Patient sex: M
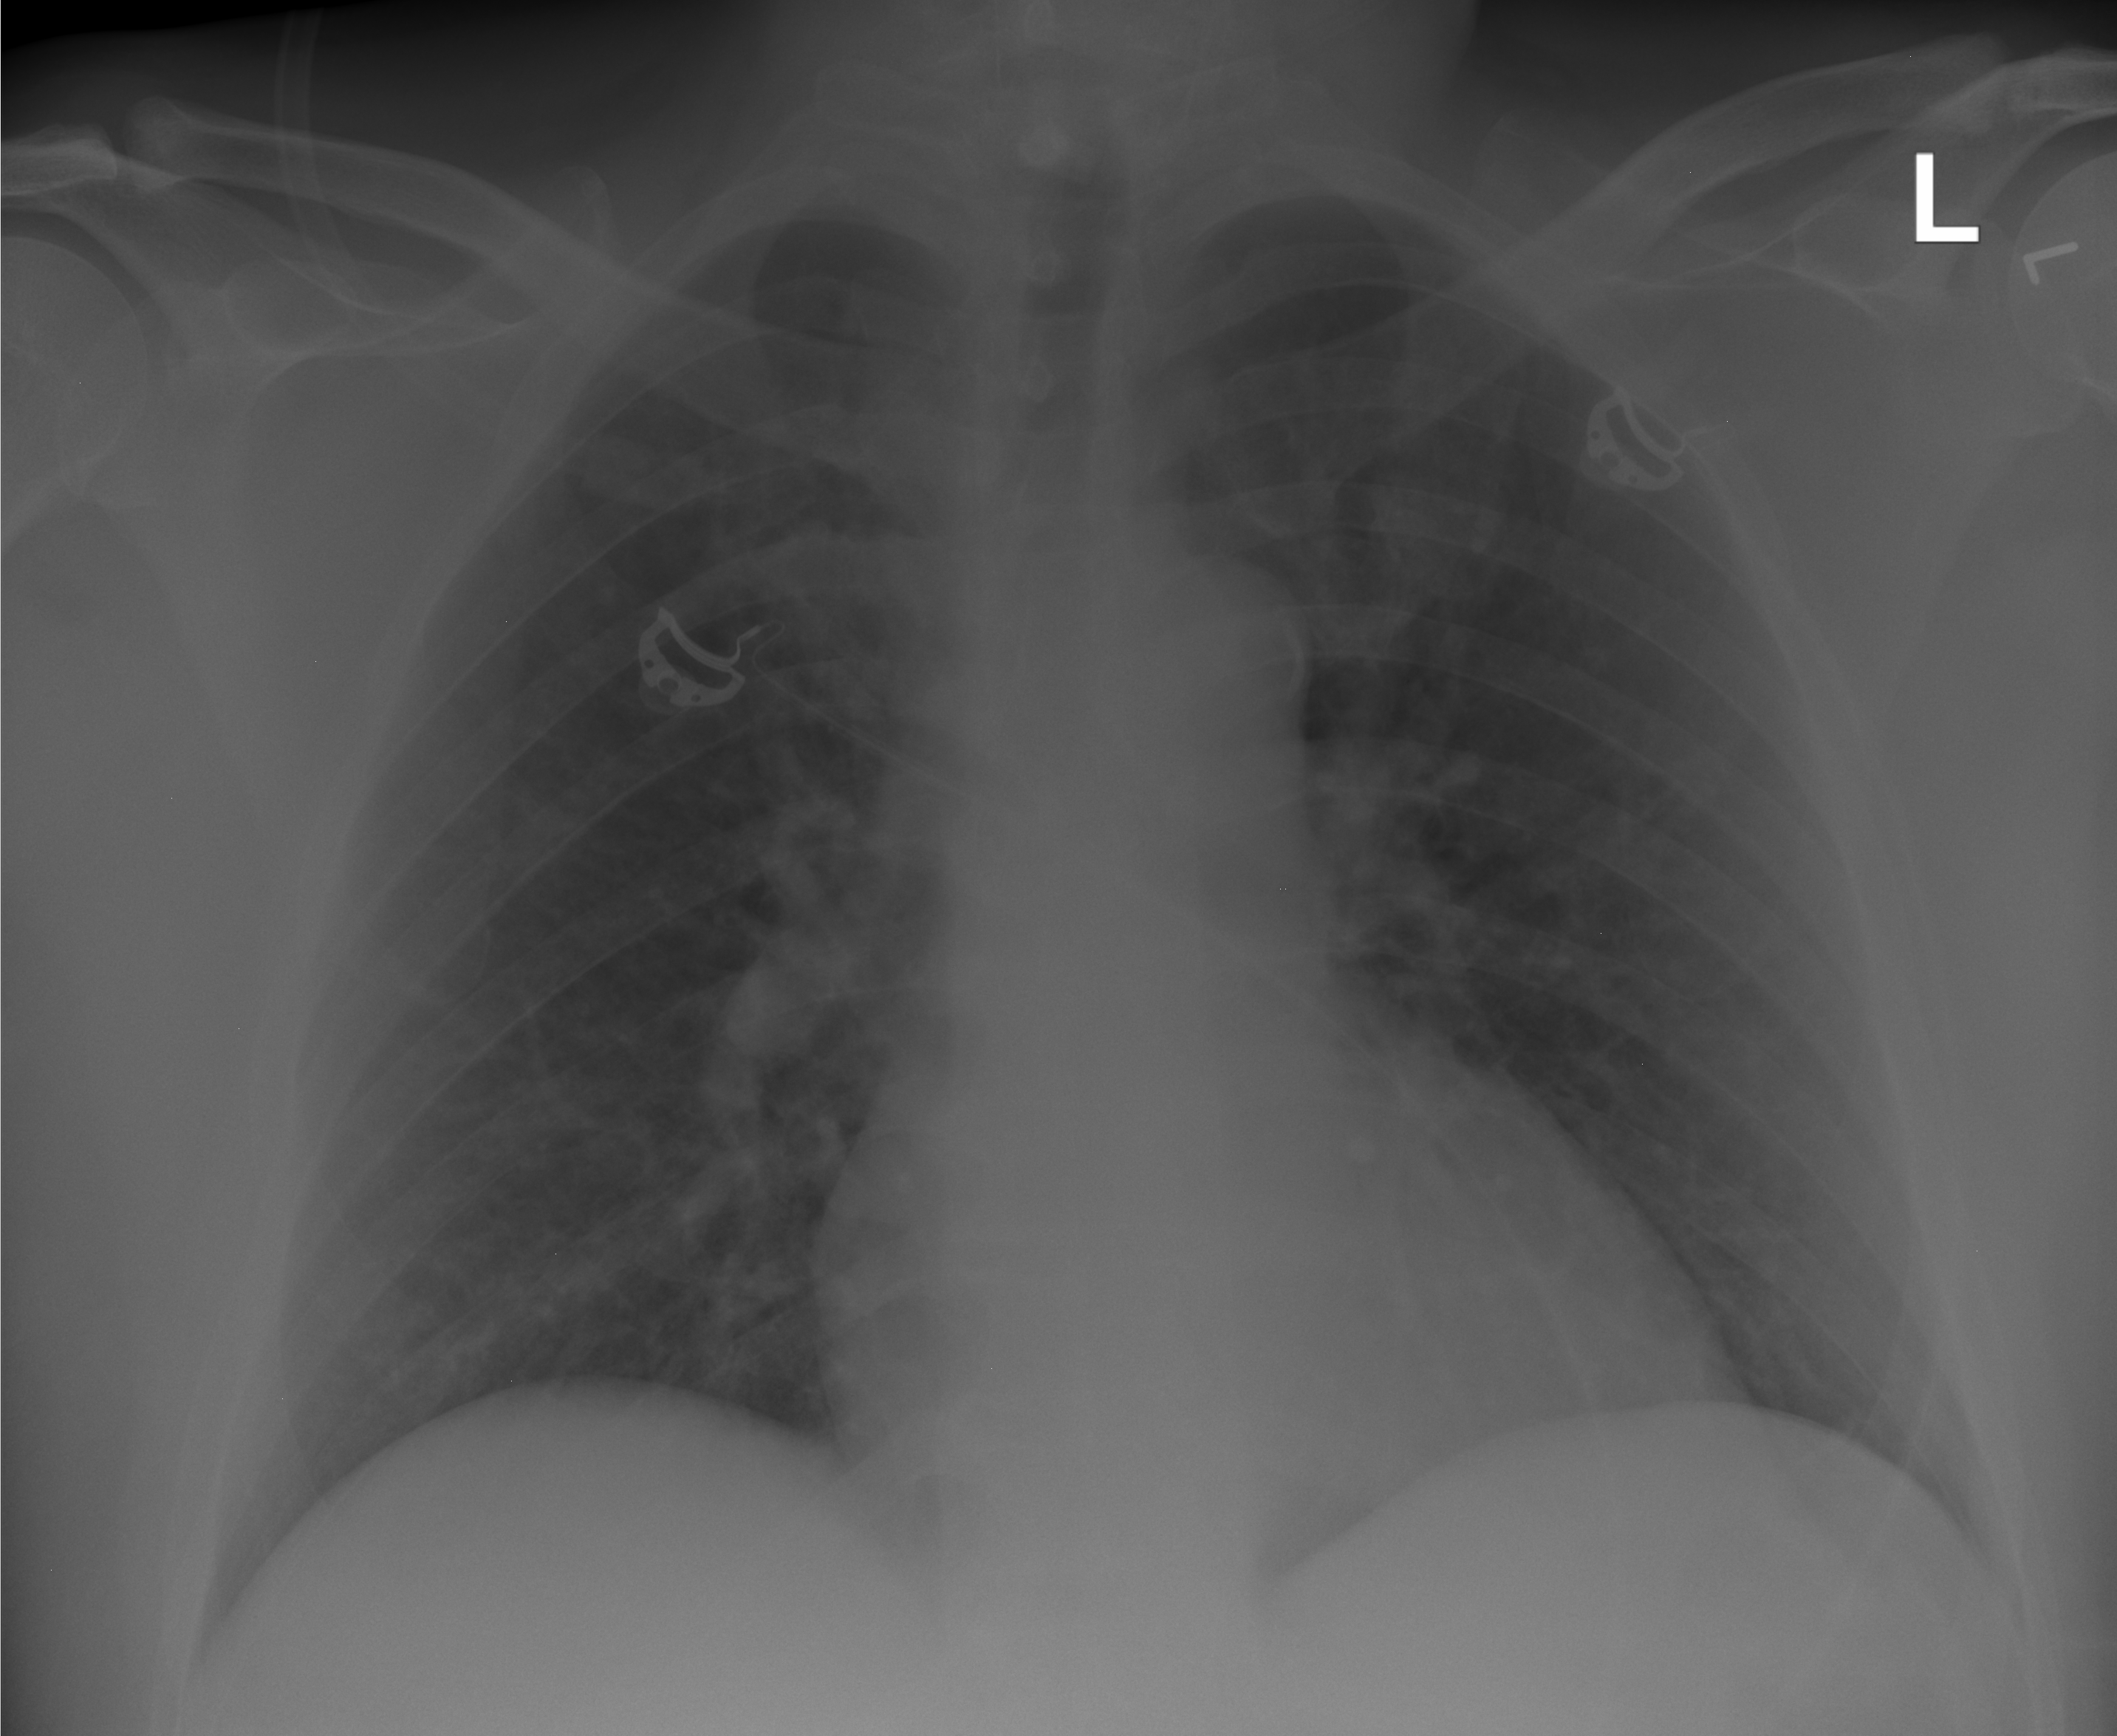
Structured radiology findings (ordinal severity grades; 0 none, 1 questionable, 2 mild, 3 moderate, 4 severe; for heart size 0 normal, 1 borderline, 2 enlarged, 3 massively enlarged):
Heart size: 0
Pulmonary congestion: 0
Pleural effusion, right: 0
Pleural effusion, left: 0
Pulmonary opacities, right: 0
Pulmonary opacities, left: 0
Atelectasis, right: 1
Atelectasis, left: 1